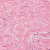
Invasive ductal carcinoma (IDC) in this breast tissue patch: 0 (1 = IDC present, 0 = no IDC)